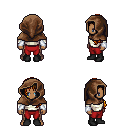
a pixel art fantasy rpg character, male body template, human, dark skin, white long-sleeve shirt, red pants, dark blonde left-swept hairstyle, cloth hood, white cloth bracers, black shoes, four views (front, back, left, right), 2x2 character sprite sheet, small pixel art, hard edges, no anti-aliasing